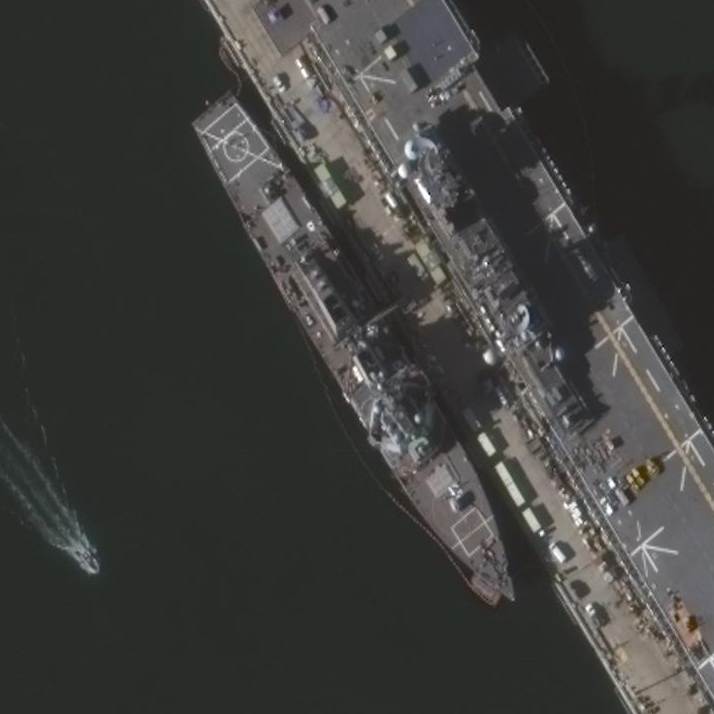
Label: Arleigh_Burke-class_destroyer